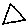
Label: triangle